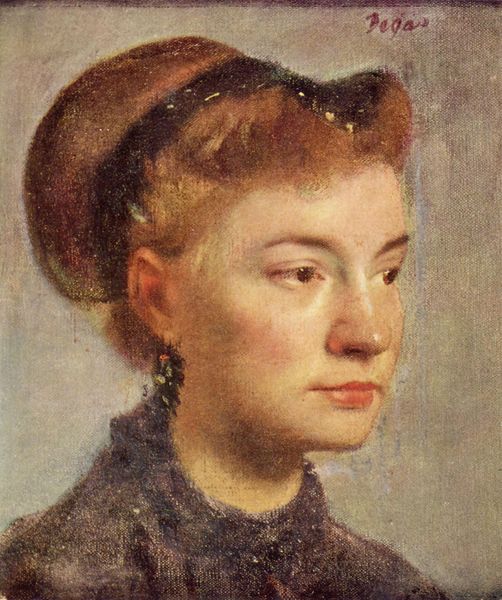
Titel: Porträt einer jungen Frau
Künstler: Edgar Degas
Standort: Paris
Institution: Musée d'Orsay
Schlagwörter: gemälde, kopf, schatten, impressionismus, mädchen, braun, degas, frau, frisur, grau, haar, hell, hintergrund, kleid, licht, mund, nase, ohr, ohrring, pastell, profil, schmuck, schwarz, stirn, blick, dame, rot, beige, haube, malerei, blond, jung, wand, augen, band, gesicht, haarschmuck, kragen, stirnband, bild, bildnis, hals, portrait, porträt, signatur, öl, haare, ohrringe, tochter, augenbrauen, haarreif, kinn, lippen, ohren, traurig, dutt, seitlich, kette, violett, sigantur, edgar, haarband, blue, oil, red, white, women, black, blouse, bun, collar, dress, face, female, gray, grey, hair, lady, nose, old, painting, seated, wall, woman, inschrift, brauen, büste, glanz, starr, hochgesteckt, pink, brown, glatt, unscharf, rothaarig, glitzer, portait, schwester, bildniss, schielen, flecken, hand, profile, halbprofil, sad, ear, girl, head, orange, red hair, young, rötlich, sinnlich, eyes, ribbon, spanish, view, ohrschmuck, bust, expression, gaze, look, ornament, kopfschmuck, color, impressionism, purple, chin, coat, mouth, realism, smile, gewellt, nasenflügel, violet, blush, cheeks, neck, art, beauty, signature, protrait, artist, ears, pastel, shiny, eye, earring, earrings, red lips, impressionist, brünette, mourning, haara, beautiful, fair, figure, ginger, headband, lips, pale, redhead, stare, paint, cheek, eyebrows, braune augen, lipen, ohrhänger, augenbraunen, tan, silberblick, shirt, maiden, impression, ugen, hairband, ring, painted, womn, blonde, edgar degas, serious, faltenlos, melancholy, pretty, beherrscht, earing, harrmode, krau, nare, natural, sadness, soft, hairstyle, and, dunkles kleid, clear, brunette, portret, prortait, earings, blured, 1800, hairdress, noes, dress red, paiting, paintin, oils, note, brown eyes, depressed, haiband, airband, mad, hairpiece, begas, hair circlet, madame, weangen, redhed, bega, arthur, ncy, flushed, neutral background, began, ega, edoard